RGB frame:
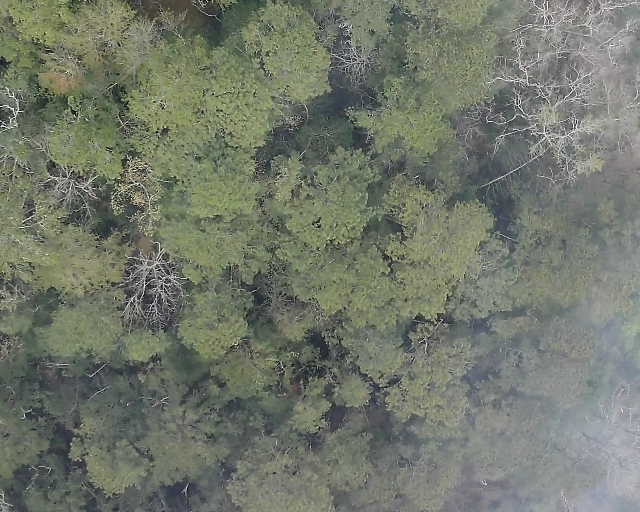
Thermal frame:
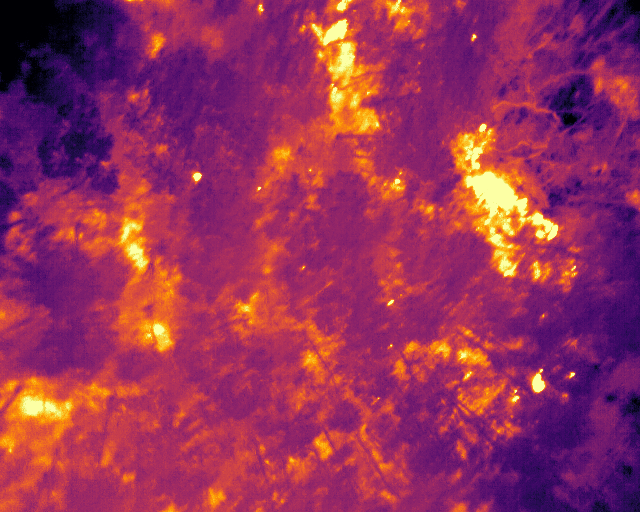
Captured: 2026-02-26 03:08:56
Pixels at or above 80 °C: 174 (fraction of frame: 0.000531)